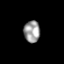
Tissue: prostate
Cell type: T cells
Senescence score: 0.2896
Nuclear area (px): 347
Mean DAPI intensity: 155.193